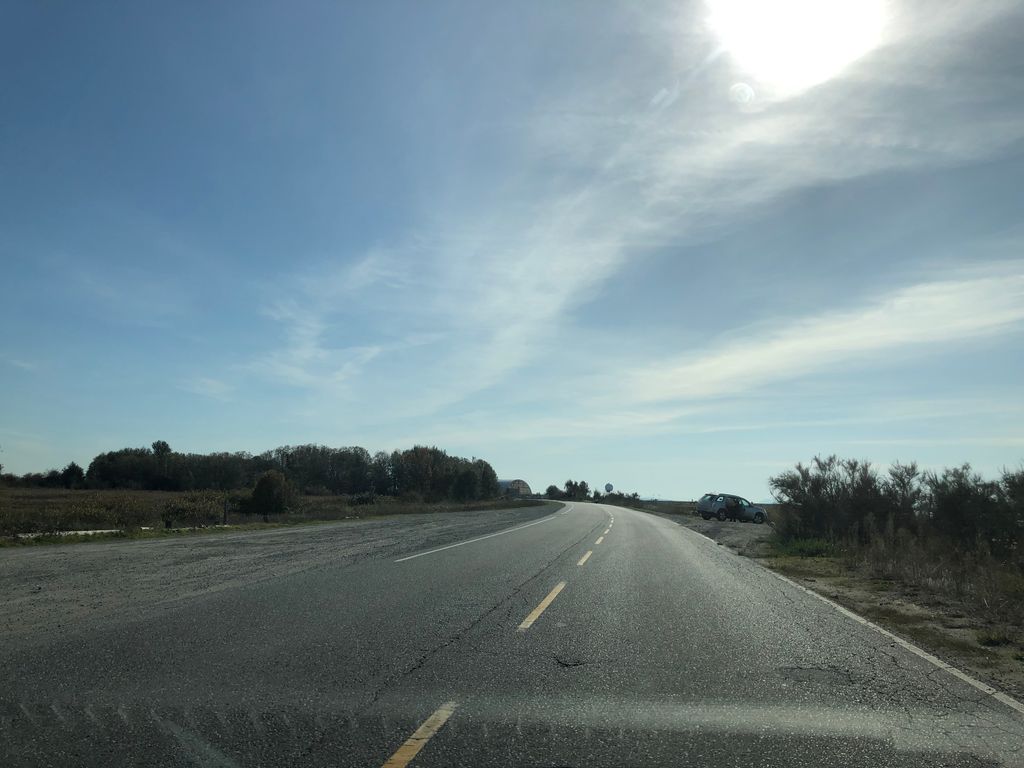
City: vancouver